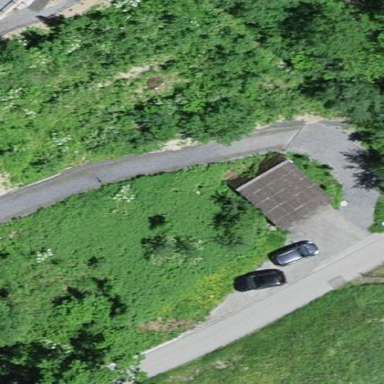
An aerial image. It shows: Garage building.